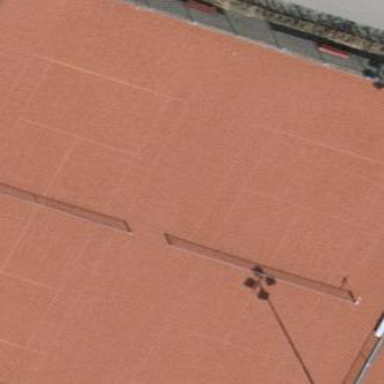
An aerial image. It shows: Clay tennis court in leisure land pitch.